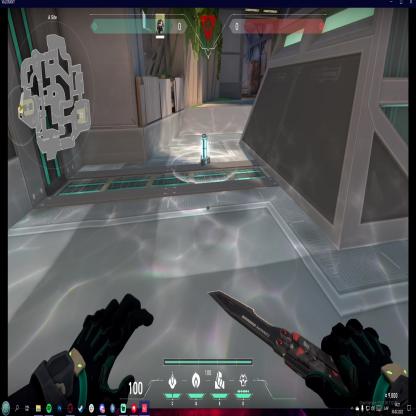
Label: planted spike